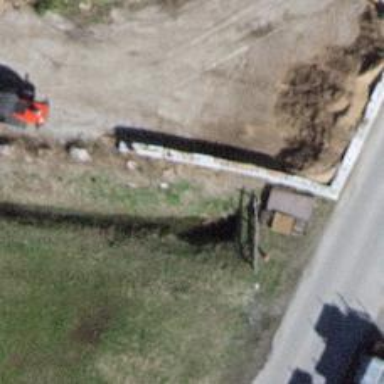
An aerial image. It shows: Culvert tunnel underneath ditch.